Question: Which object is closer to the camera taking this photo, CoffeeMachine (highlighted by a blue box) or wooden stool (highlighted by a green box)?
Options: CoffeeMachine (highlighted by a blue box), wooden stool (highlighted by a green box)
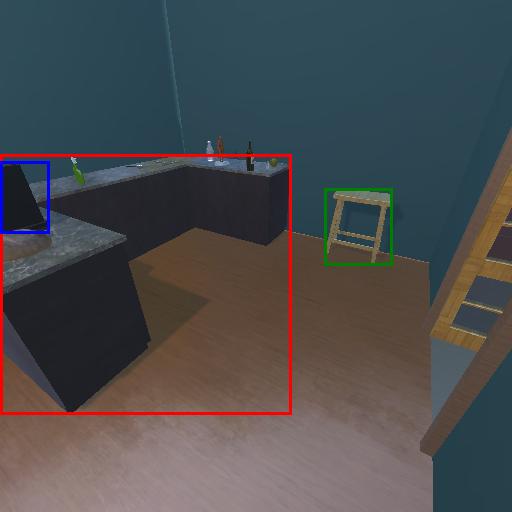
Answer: CoffeeMachine (highlighted by a blue box)